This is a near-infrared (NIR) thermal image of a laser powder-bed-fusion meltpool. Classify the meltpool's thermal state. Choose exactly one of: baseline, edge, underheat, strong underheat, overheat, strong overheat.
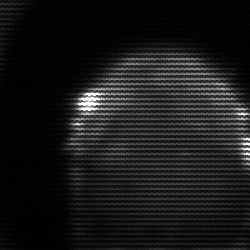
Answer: edge